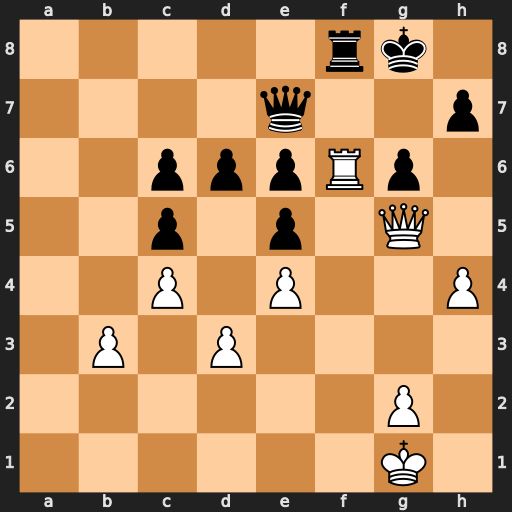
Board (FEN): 5rk1/4q2p/2pppRp1/2p1p1Q1/2P1P2P/1P1P4/6P1/6K1
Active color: w
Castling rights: -
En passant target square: -
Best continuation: Rxg6+ hxg6 Qxe7